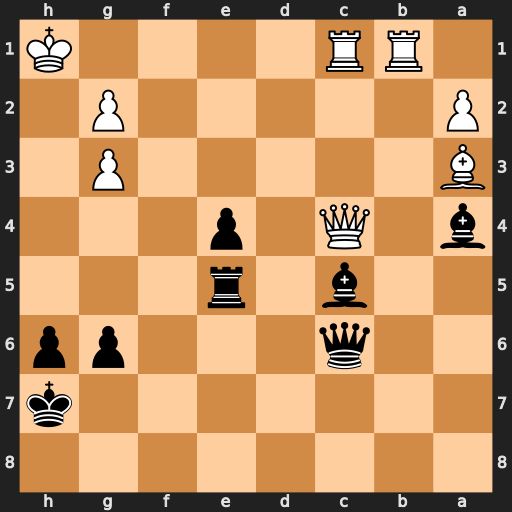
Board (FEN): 8/7k/2q3pp/2b1r3/b1Q1p3/B5P1/P5P1/1RR4K
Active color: b
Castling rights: -
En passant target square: -
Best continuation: Rh5#